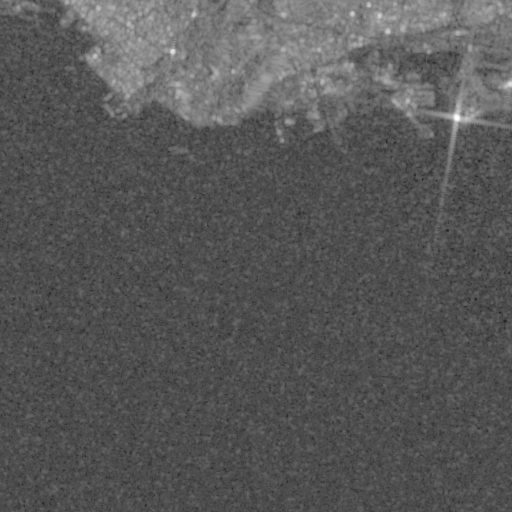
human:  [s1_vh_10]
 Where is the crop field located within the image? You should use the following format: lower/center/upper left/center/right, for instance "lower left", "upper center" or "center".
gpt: The crop field is located in the upper center of the image.
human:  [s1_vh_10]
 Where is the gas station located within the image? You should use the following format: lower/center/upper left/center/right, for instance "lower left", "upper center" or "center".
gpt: The gas station is located in the upper right of the image.
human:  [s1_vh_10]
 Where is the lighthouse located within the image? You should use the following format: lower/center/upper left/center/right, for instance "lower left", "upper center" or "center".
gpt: The lighthouse is located in the upper left of the image.
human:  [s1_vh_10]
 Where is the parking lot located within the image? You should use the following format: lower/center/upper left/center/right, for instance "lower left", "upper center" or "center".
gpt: The parking lot is located in the upper of the image.
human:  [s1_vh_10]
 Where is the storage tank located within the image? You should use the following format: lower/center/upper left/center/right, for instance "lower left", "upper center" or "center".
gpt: The storage tank is located in the upper center of the image.
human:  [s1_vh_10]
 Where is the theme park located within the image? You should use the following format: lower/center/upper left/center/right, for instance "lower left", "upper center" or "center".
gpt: The theme park is located in the upper right of the image.
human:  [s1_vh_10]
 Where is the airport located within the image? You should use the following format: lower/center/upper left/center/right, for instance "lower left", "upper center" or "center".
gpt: There is no airport in the image.

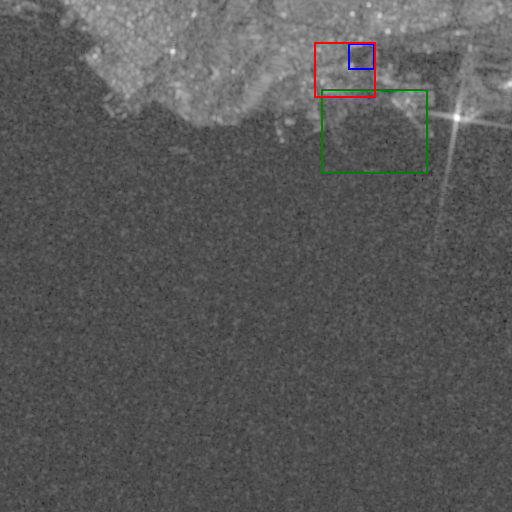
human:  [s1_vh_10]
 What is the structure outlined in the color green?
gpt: The structure outlined in green is a park.
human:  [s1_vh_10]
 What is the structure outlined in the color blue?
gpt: The structure outlined in blue is a parking lot.
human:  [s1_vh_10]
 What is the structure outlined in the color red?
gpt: The structure outlined in red is a theme park.
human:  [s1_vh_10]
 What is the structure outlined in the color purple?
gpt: There is no purple outline.